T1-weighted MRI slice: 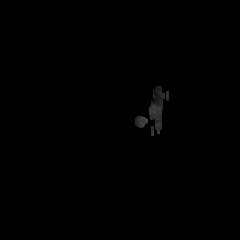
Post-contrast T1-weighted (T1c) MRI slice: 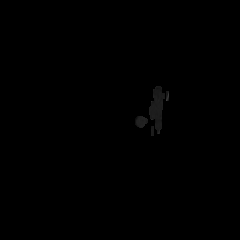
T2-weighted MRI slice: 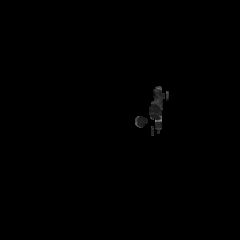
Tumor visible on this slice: no